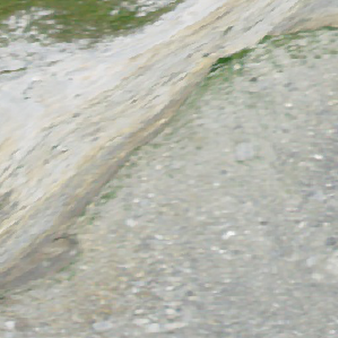
Label: other